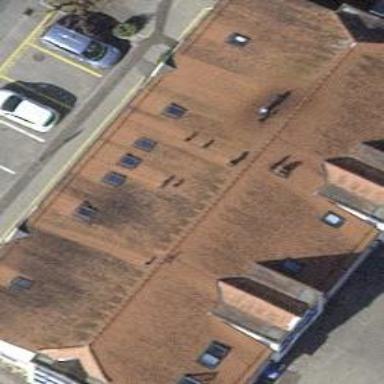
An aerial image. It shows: Veterinary facility.